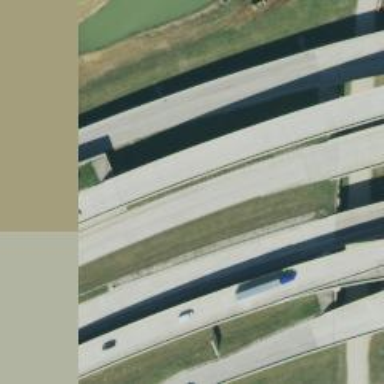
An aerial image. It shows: Motorway.